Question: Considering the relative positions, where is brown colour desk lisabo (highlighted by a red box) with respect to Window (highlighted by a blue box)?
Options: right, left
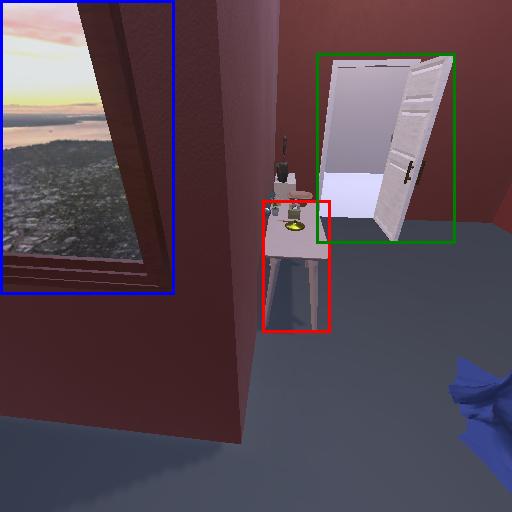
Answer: right